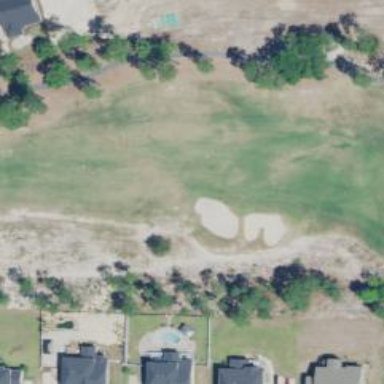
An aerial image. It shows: Golf hole.